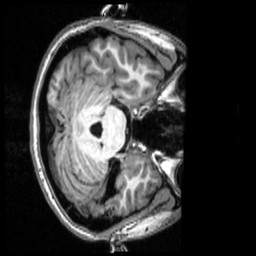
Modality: T1w
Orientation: axial
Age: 22
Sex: female
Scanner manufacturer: siemens
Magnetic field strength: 3 T
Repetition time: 2.53 s
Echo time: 0.00339 s